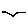
Label: bird